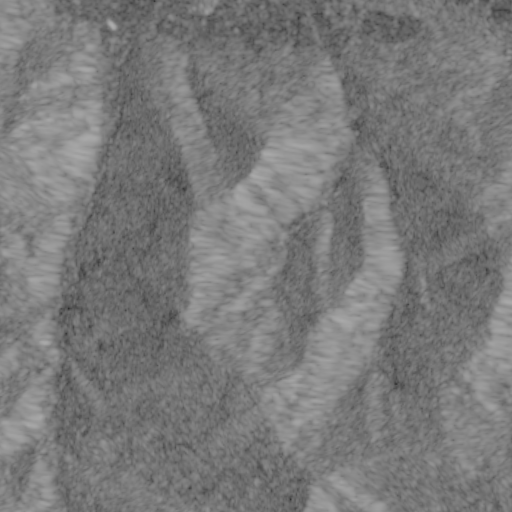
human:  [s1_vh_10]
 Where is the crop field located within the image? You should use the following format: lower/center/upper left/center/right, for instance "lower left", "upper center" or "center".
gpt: The crop field is located in the upper of the image.
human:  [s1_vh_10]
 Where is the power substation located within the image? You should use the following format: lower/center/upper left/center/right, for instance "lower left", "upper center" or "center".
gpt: The power substation is located in the upper right of the image.
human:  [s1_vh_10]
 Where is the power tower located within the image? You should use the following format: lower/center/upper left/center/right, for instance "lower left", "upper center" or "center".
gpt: The power tower is located in the upper of the image.
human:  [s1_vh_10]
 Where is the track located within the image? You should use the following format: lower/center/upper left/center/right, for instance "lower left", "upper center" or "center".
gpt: There is no track in the image.

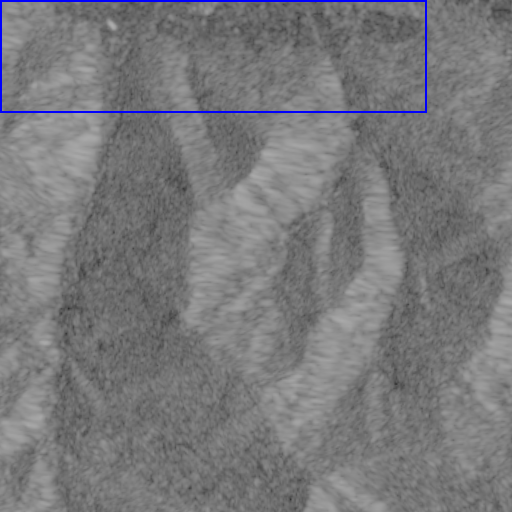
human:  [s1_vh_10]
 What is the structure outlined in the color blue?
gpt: The structure outlined in blue is a crop field.
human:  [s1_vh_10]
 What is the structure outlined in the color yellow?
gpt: There is no yellow outline.